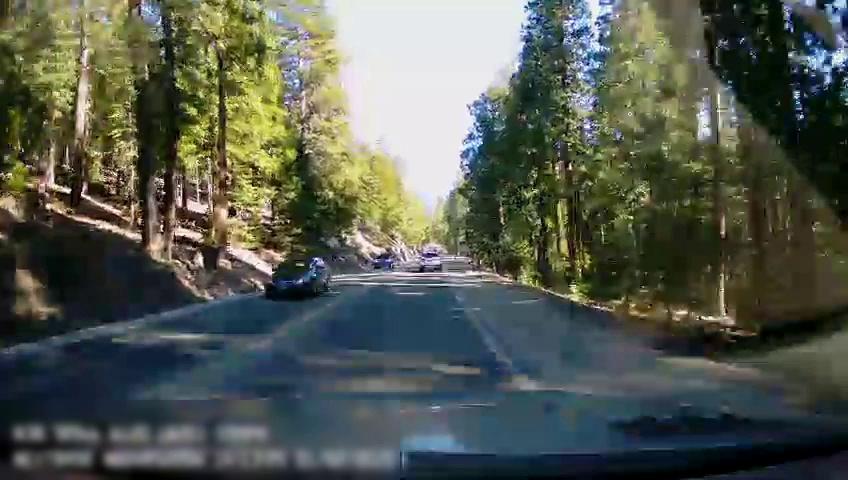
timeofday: Day
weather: Sunny
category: Drivable Space
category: Vehicles | Car
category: Vehicles | SUV
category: Vehicles | SUV
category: Lanes | Current Lane
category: Lanes | Alternate Lane